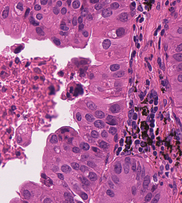
Tumor epithelial tissue: yes
Tumor-associated stroma tissue: yes
Normal tissue: no